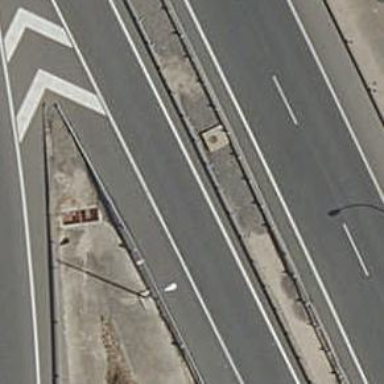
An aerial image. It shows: Motorway link.